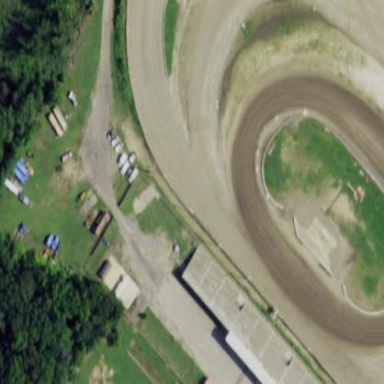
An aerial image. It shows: Motor sport raceway.